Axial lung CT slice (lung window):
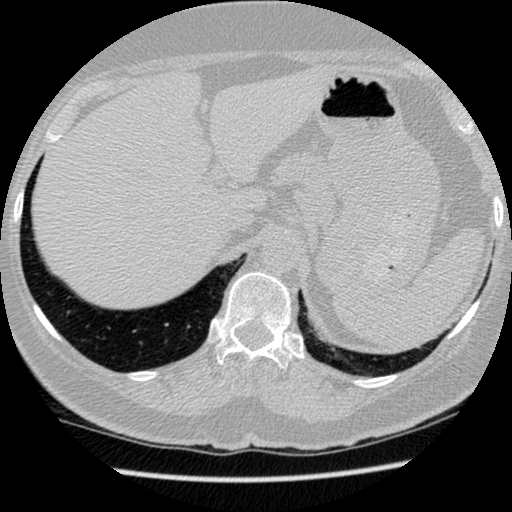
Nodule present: no